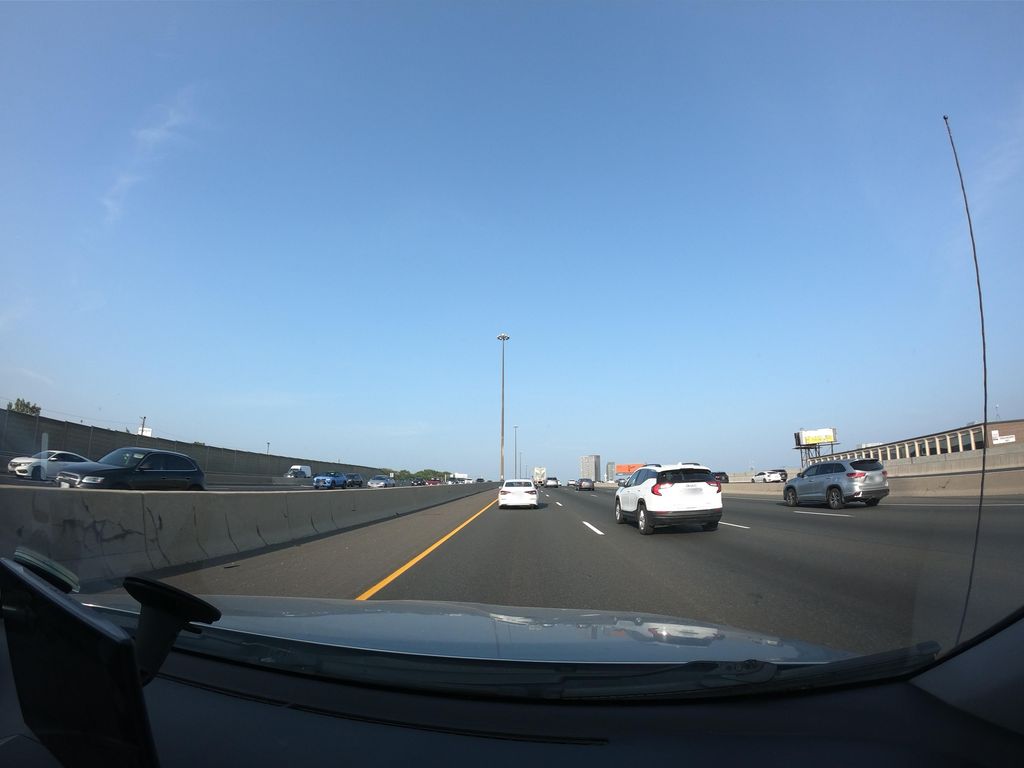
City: toronto